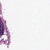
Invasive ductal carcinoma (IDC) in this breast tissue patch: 0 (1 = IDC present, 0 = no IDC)